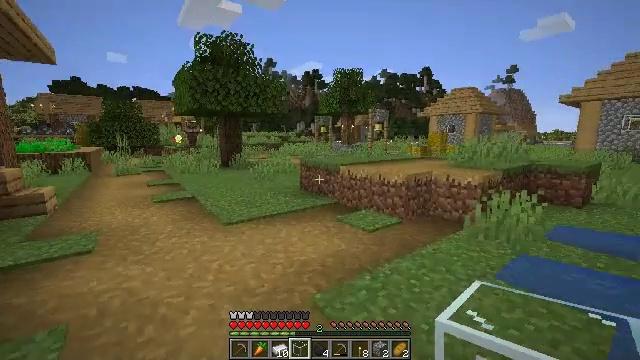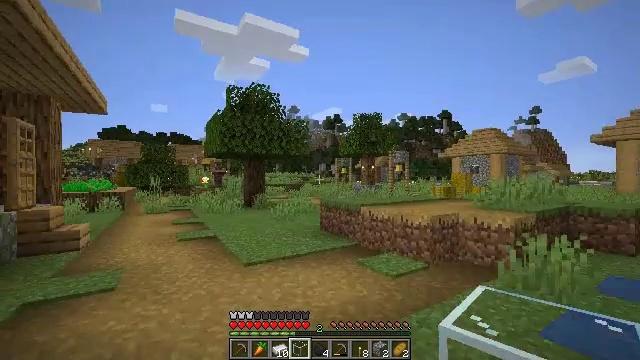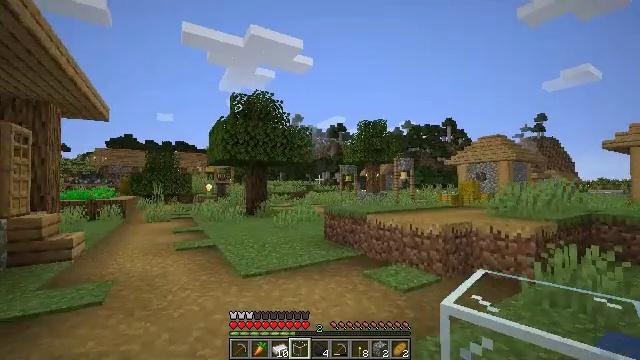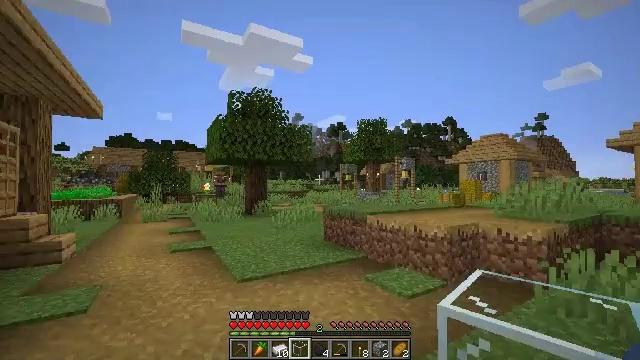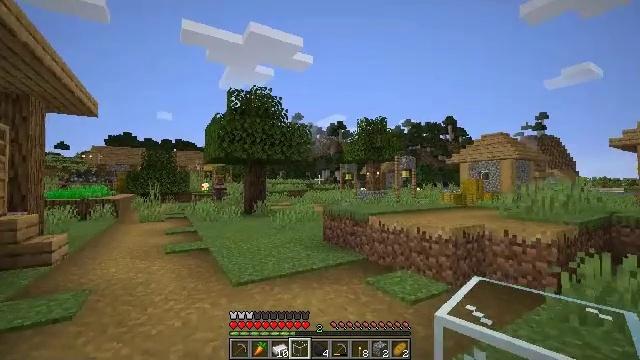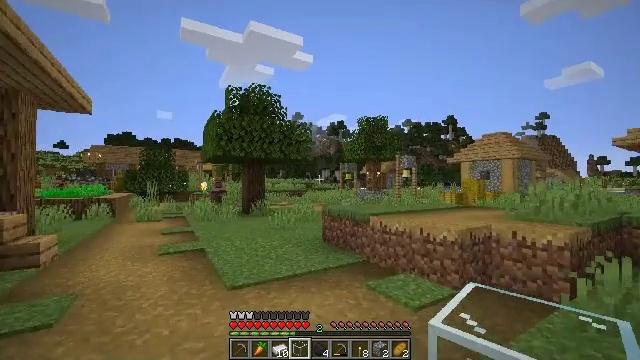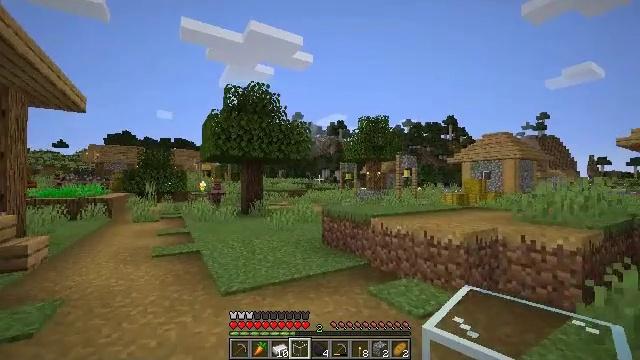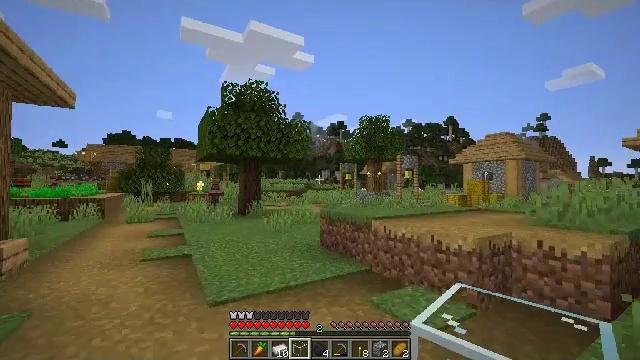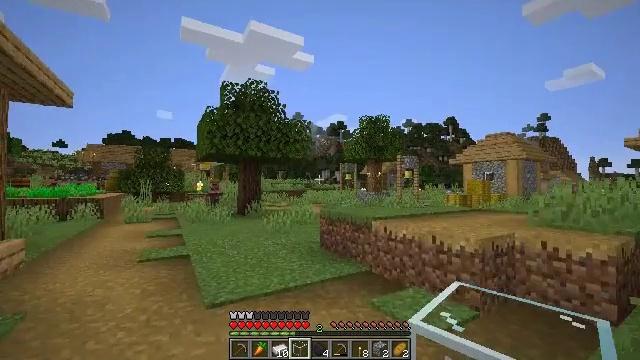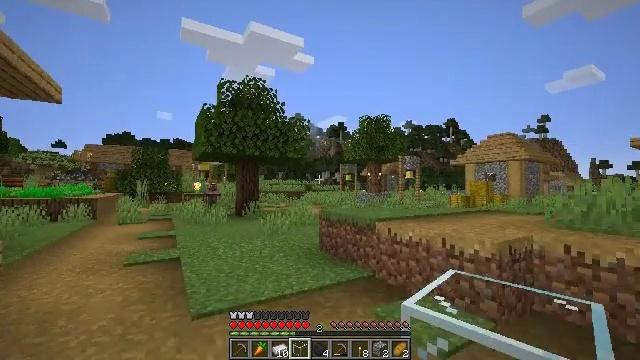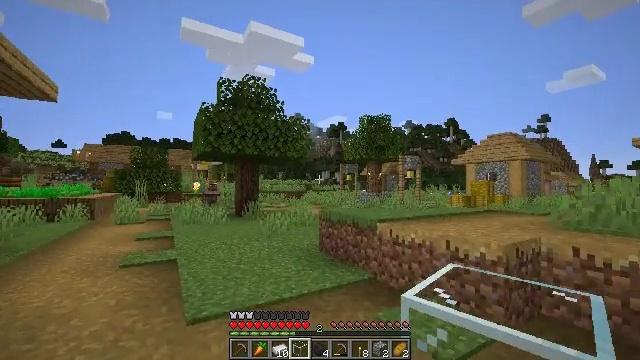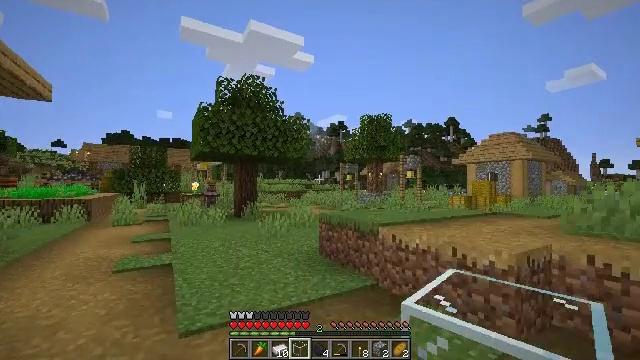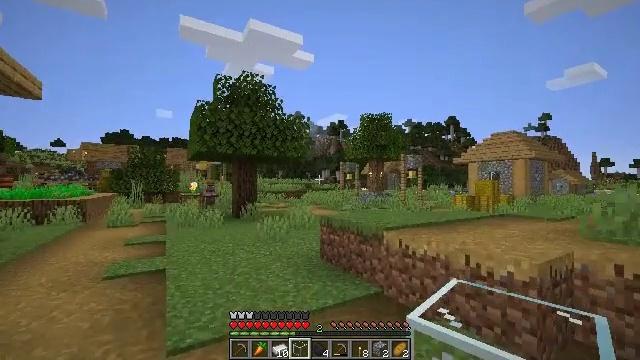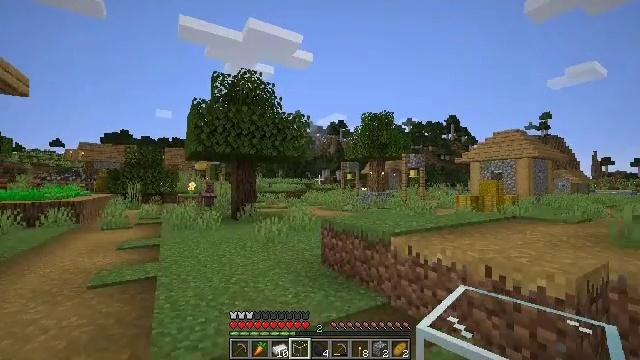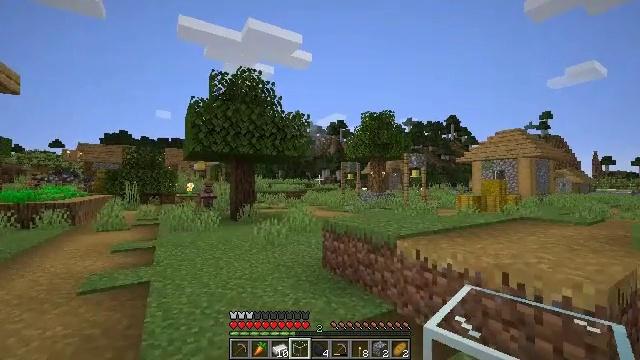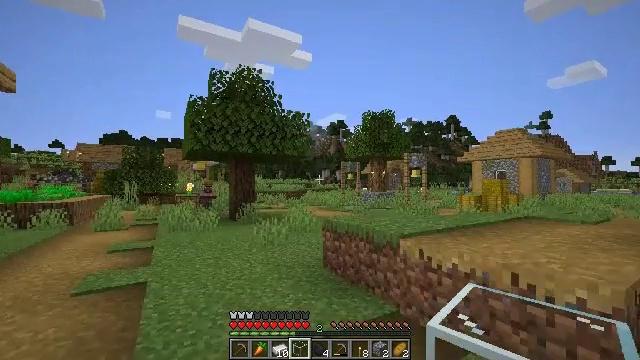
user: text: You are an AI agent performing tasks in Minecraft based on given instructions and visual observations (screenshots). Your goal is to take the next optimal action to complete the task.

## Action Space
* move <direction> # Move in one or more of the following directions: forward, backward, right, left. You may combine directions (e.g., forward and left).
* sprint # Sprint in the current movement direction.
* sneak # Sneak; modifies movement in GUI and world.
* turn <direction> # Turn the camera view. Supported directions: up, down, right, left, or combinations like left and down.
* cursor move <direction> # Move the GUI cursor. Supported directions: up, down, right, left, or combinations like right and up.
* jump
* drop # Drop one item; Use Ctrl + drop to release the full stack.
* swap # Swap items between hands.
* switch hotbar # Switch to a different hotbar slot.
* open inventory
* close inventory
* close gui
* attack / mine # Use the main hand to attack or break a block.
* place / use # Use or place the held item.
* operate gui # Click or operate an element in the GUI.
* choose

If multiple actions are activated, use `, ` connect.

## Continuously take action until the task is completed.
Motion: motion action
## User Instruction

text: Break the tree to get oak logs.
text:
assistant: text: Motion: move forward, turn left and up
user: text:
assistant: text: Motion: move forward, turn up
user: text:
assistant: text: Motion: move forward
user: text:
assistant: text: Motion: move forward
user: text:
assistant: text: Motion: move forward
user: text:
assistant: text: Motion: move forward
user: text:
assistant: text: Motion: move forward
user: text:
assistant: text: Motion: move forward
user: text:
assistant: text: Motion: move forward
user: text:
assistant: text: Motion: move forward
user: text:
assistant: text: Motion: move forward
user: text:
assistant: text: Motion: move forward
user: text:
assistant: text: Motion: move forward
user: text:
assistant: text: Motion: move forward
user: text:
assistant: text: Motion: move forward
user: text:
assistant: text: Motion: move forward
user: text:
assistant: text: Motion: move forward
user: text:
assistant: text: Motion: move forward
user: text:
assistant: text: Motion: move forward
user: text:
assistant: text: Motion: move forward
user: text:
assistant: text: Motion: move forward
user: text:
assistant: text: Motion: move forward
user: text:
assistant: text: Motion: move forward
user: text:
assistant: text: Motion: move forward
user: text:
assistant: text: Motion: move forward
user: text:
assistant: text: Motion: move forward
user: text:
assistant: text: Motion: move forward
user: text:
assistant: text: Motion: move forward
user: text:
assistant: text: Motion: move forward
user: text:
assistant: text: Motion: move forward